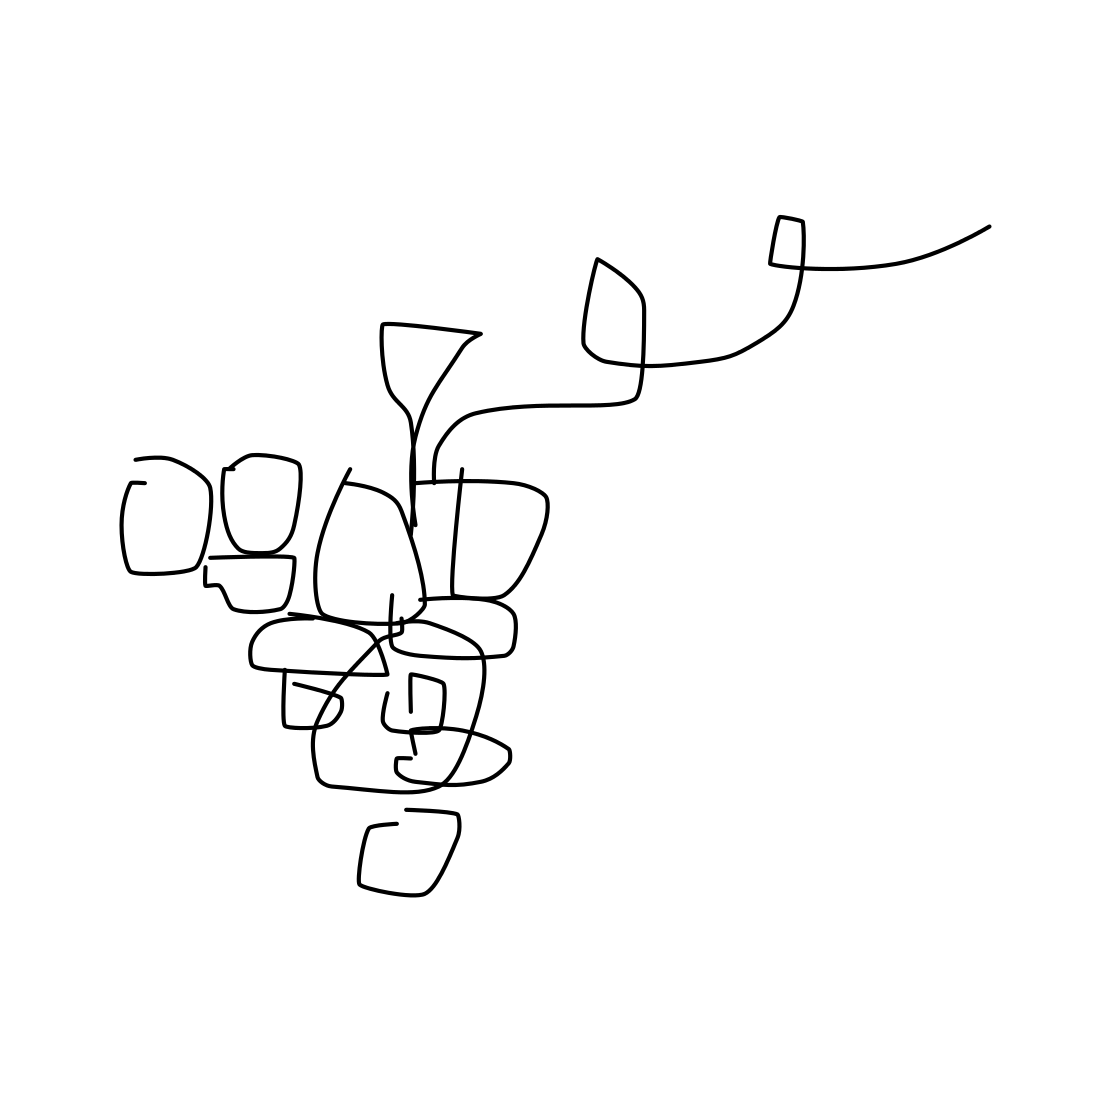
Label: grapes